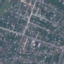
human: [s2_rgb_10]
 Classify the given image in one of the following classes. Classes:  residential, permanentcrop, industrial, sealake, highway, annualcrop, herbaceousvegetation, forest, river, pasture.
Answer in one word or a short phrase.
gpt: Residential